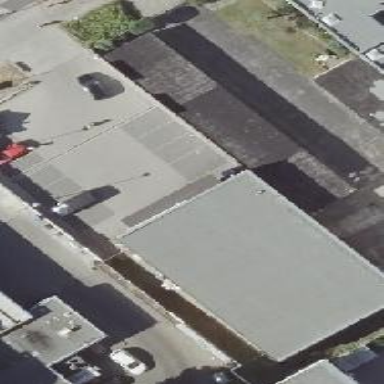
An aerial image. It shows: Garage with skillion roof.